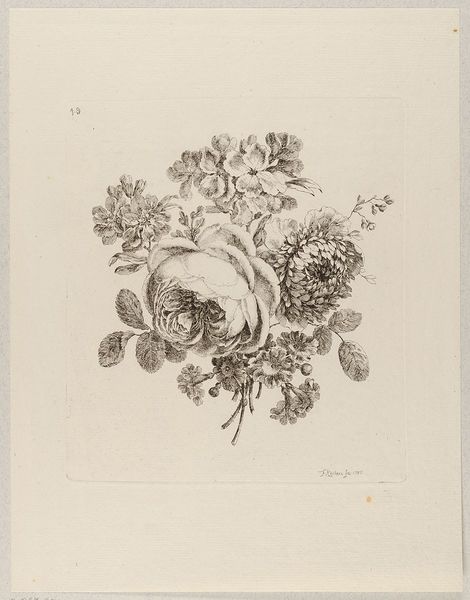
Titel: Ein Blumenstrauß, Blatt aus der Folge 'V. Cahier de Fleurs Inventes Dessines et Gravees par F. Kirschner à Paris au Fosser'
Künstler: Friedrich Kirschner
Standort: Hamburg
Institution: Museum für Kunst und Gewerbe Hamburg
Schlagwörter: blätter, blumen, blüten, signatur, grafik, graphik, pfingstrose, blumenstrauß, strauß, fotografie, photographie, druckgraphik, druckgrafik, radierung, knospen, gebinde, schnittblumen, reproduktionen, druckerzeugnisse, blüte, ornamentstich, vorlageblätter